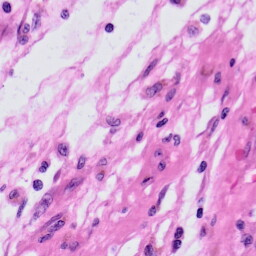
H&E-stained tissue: Skin